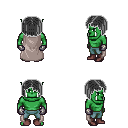
a pixel art fantasy rpg character, male body template, orc, green skin, gray cape, teal pants, gray pageboy hairstyle, metal gloves, maroon shoes, four views (front, back, left, right), 2x2 character sprite sheet, small pixel art, hard edges, no anti-aliasing